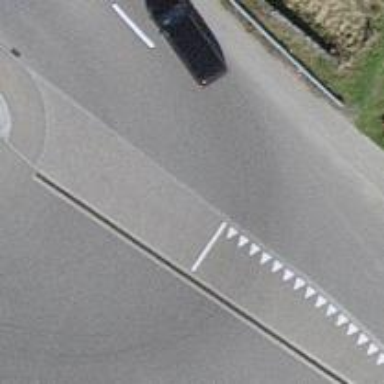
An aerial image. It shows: Road with "give way" sign.